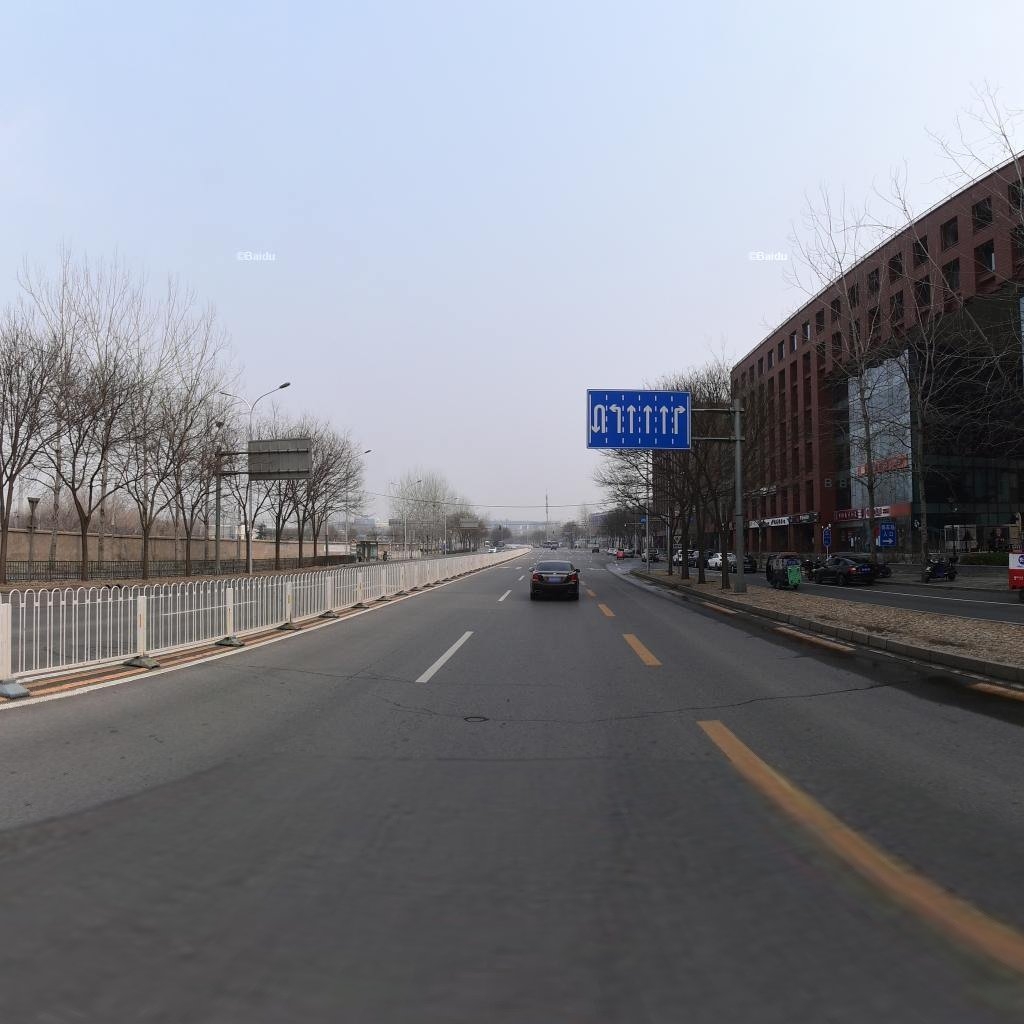
Region: Haidian
Road damage annotations: longitudinal crack, transverse crack, pothole, transverse crack, transverse crack